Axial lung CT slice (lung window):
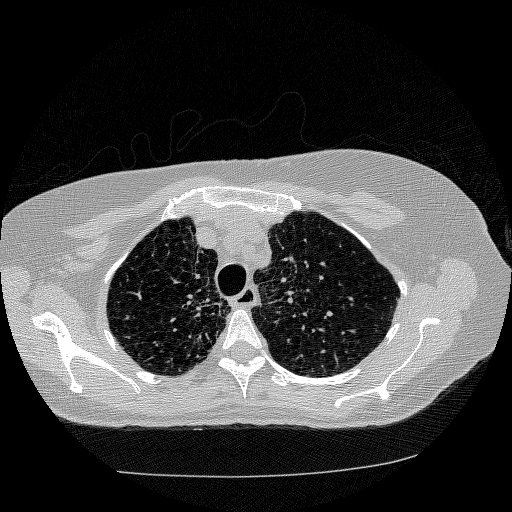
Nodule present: no